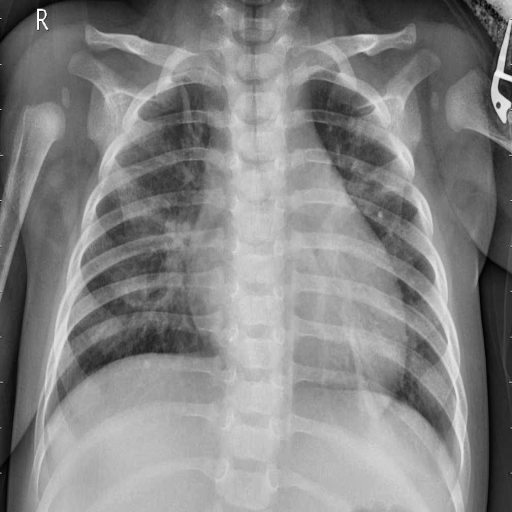
Finding: PNEUMONIA